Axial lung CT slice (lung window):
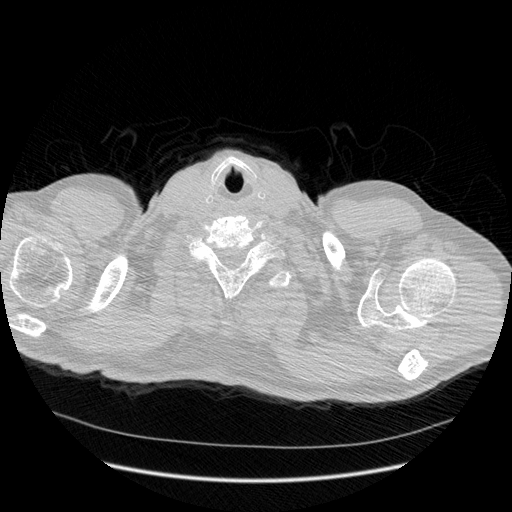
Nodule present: no